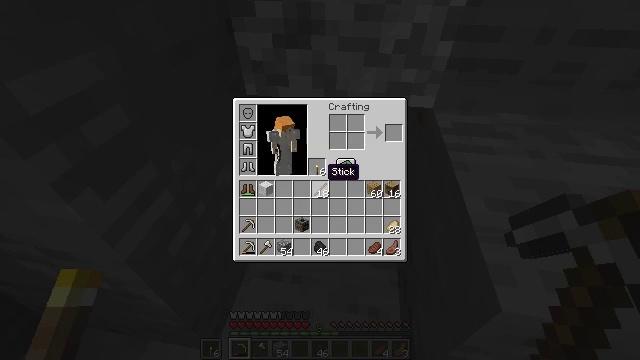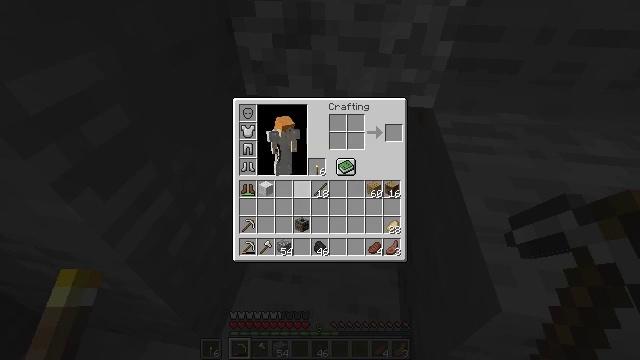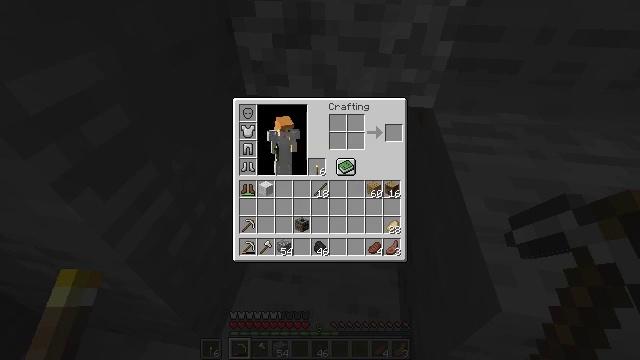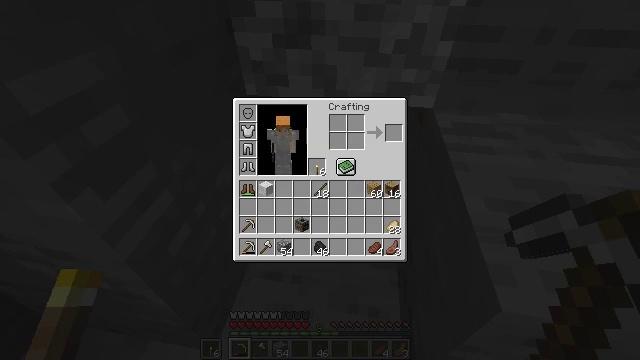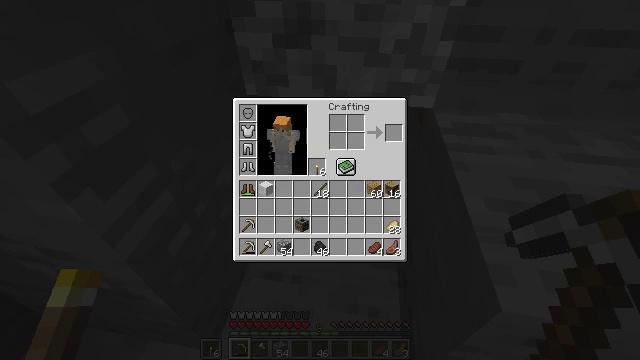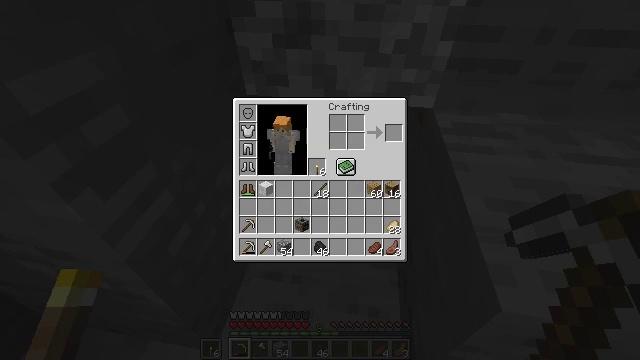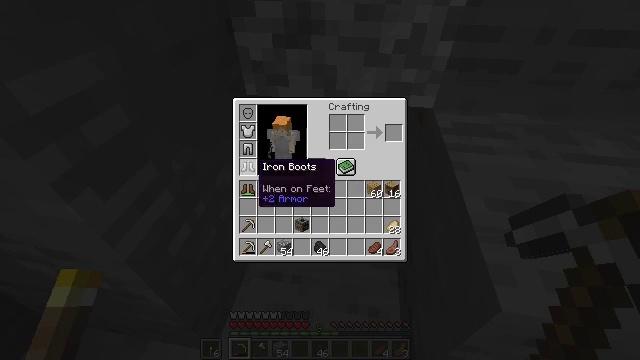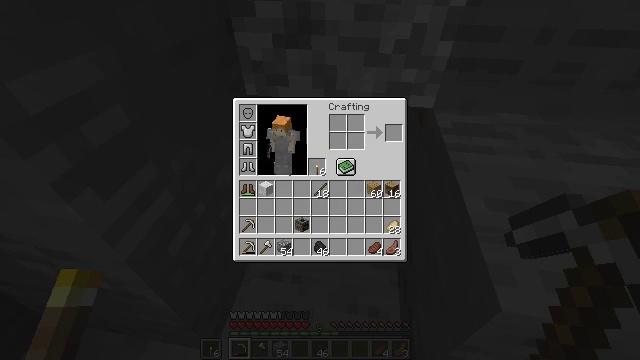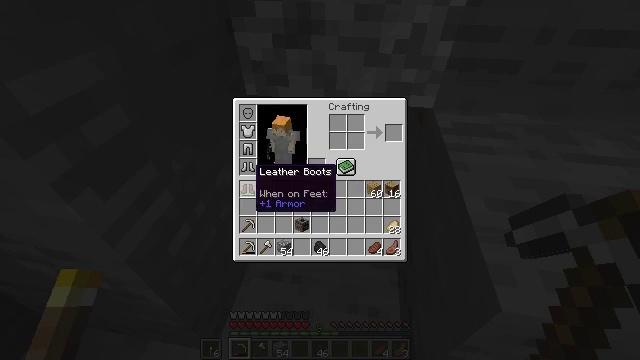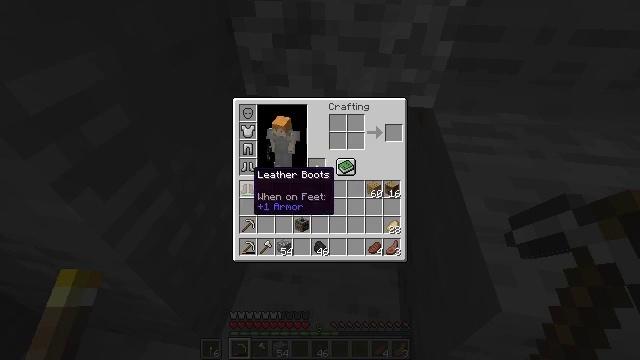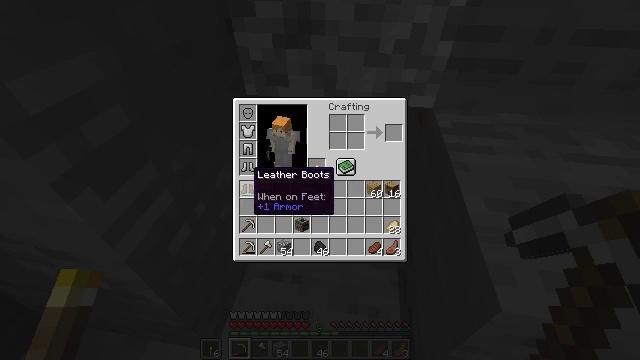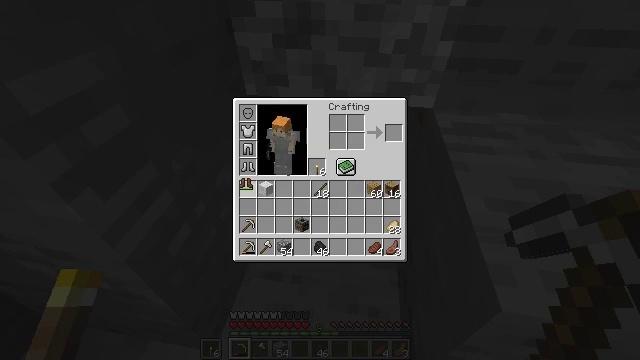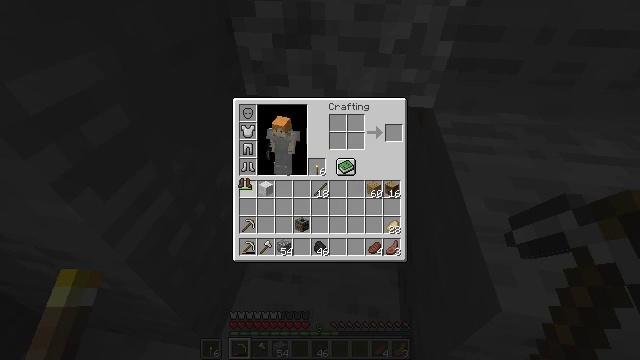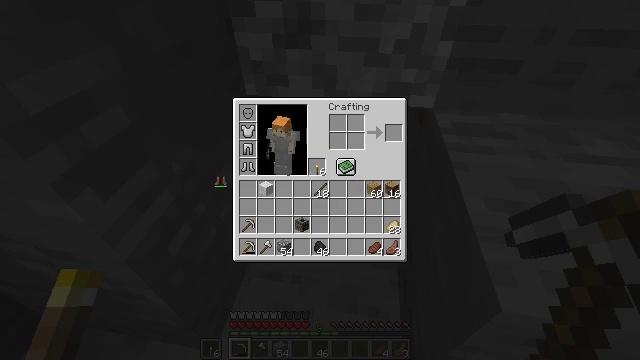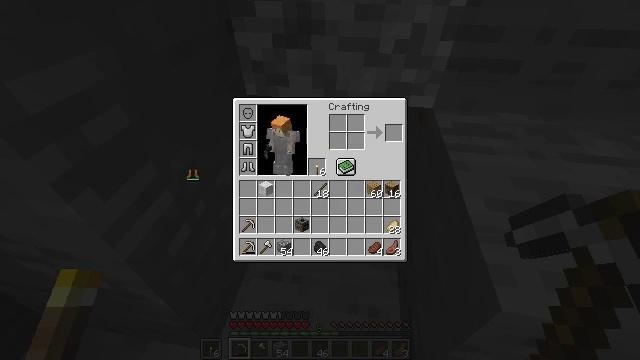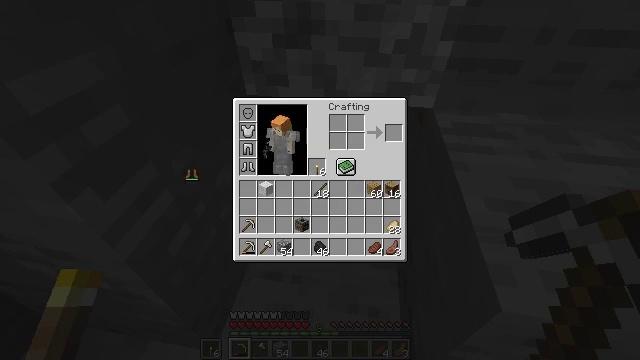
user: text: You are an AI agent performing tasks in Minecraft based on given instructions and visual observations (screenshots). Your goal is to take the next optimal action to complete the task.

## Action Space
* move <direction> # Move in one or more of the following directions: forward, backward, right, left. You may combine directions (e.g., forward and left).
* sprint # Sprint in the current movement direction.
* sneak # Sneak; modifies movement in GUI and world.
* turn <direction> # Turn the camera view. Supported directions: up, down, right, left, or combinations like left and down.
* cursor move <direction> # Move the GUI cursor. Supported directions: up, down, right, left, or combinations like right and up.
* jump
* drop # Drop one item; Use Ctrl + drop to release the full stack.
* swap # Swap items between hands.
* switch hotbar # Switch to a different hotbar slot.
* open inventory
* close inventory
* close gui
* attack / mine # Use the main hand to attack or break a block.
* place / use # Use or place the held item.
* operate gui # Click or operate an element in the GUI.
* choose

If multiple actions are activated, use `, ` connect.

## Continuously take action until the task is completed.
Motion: motion action
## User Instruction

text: Drop a pair of leather boots.
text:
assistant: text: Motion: cursor move left
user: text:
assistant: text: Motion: cursor move left
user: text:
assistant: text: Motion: cursor move left
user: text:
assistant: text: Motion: no_op
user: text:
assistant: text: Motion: no_op
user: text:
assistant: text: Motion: cursor move left
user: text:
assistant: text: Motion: no_op
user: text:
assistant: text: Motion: no_op
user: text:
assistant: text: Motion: no_op
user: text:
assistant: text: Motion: no_op
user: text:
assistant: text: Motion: operate gui
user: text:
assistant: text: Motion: operate gui
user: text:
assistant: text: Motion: cursor move left
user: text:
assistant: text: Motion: cursor move left and up
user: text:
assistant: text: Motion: operate gui
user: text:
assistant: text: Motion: operate gui
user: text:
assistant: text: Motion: no_op
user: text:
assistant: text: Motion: no_op
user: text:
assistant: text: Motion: no_op
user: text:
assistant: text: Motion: no_op
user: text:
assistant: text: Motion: no_op
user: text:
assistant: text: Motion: no_op